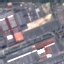
Label: Industrial